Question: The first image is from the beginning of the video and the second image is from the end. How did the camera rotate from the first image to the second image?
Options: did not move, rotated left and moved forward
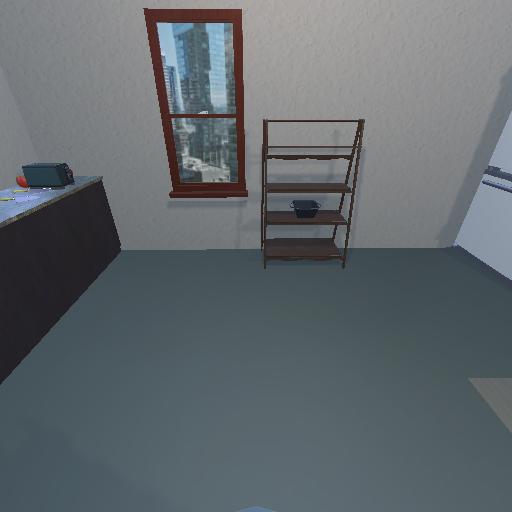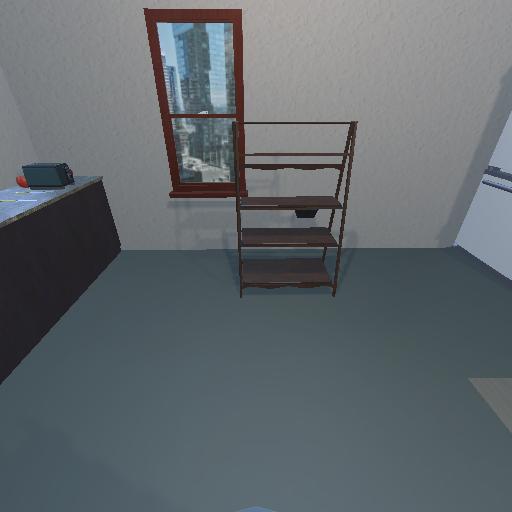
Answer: did not move